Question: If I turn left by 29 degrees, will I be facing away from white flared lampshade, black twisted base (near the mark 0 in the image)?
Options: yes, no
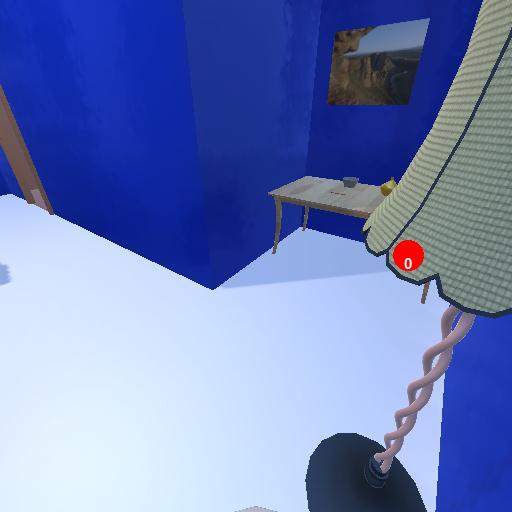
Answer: yes